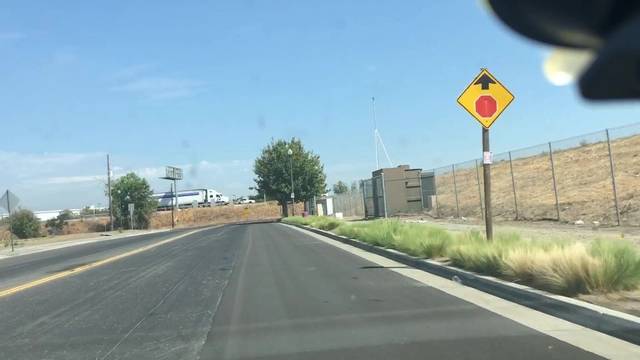
Region: United States
Coordinates: 37.799, -121.302